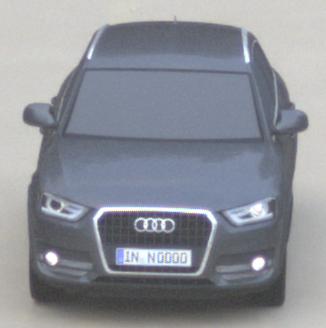
Make: Audi
Model: Q3 1.4 TFSI
Detailed model: Q3 (8U)
Model produced from: 2013/07
Model produced until: 2014/10
Doors: 5
Color: gray
Road condition: wet road
Daytime: sunrise or sunset
Contrast: low contrast